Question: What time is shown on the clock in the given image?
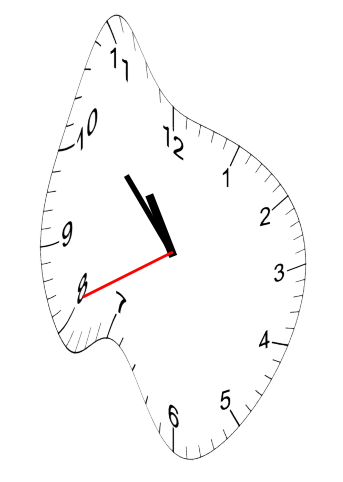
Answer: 10:52:41